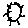
Label: sun